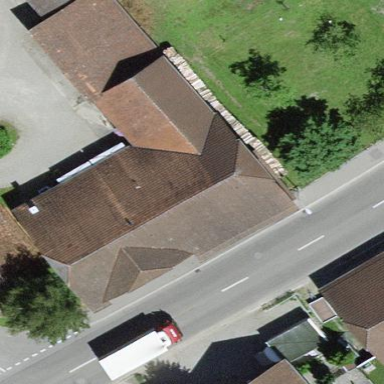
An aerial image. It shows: Farm building.